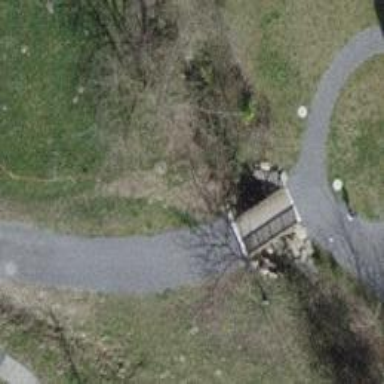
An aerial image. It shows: Paved path.